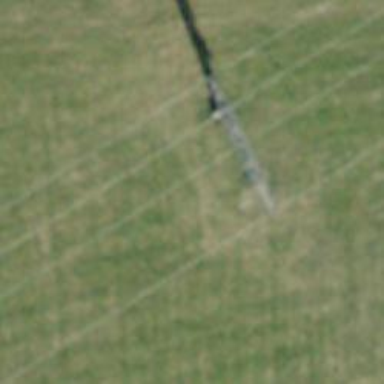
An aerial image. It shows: H-frame designed tower for power lines.